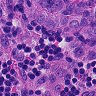
Metastatic tissue present: yes